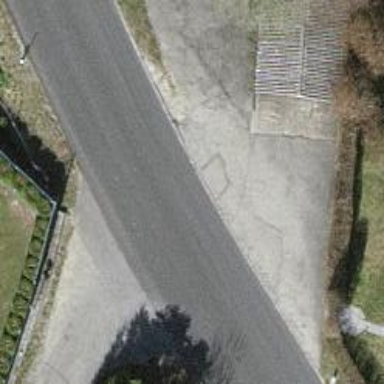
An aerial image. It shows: Driveway with grade 2 tracktype.